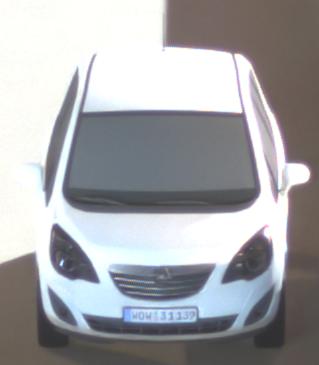
Make: Opel
Model: Meriva 1.4
Detailed model: Meriva (B)
Model produced from: 2010/05
Model produced until: 2013/11
Doors: 5
Color: white
Road condition: dry road
Daytime: night
Contrast: high contrast